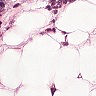
Metastatic tissue present: yes